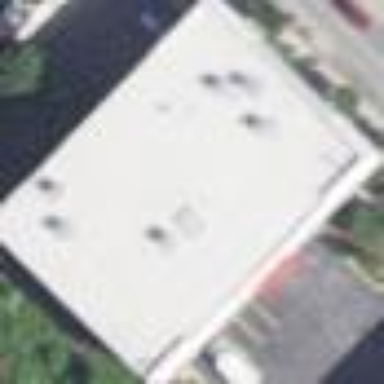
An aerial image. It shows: Commercial building housing storage rental shop.